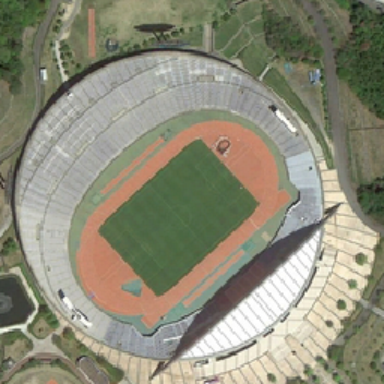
The colors of the stadium are green purple and gray .